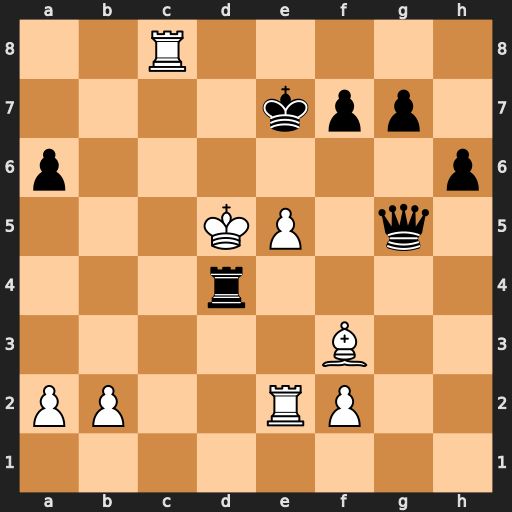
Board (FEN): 2R5/4kpp1/p6p/3KP1q1/3r4/5B2/PP2RP2/8
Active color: w
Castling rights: -
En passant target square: -
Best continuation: Kxd4 Qf4+ Be4